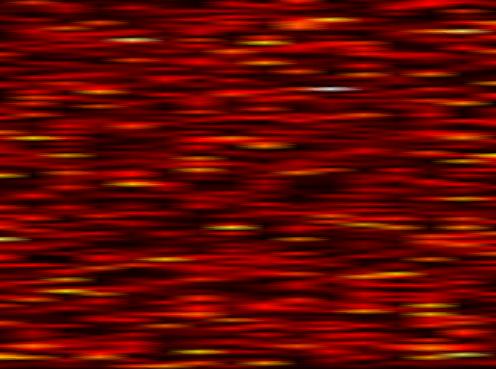
Label: UFMC